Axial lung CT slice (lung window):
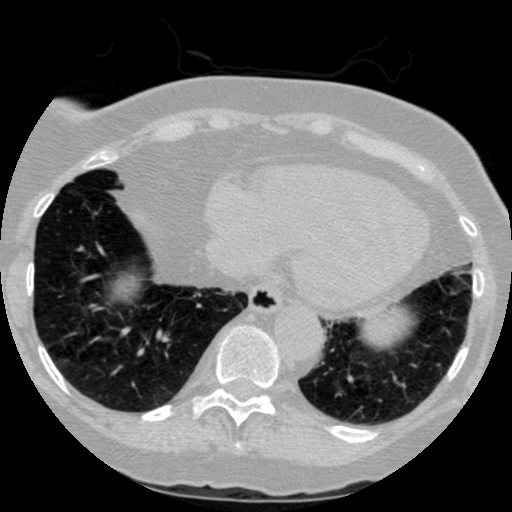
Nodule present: no